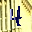
Label: 4